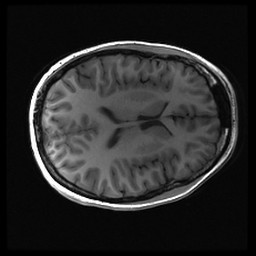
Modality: inplaneT1
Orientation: axial